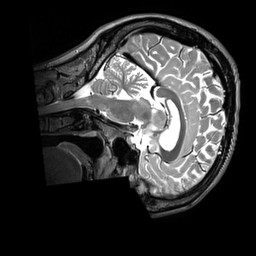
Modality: T2w
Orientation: sagittal
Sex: male
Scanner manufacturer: siemens
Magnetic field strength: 3 T
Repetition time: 3.2 s
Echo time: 0.409 s